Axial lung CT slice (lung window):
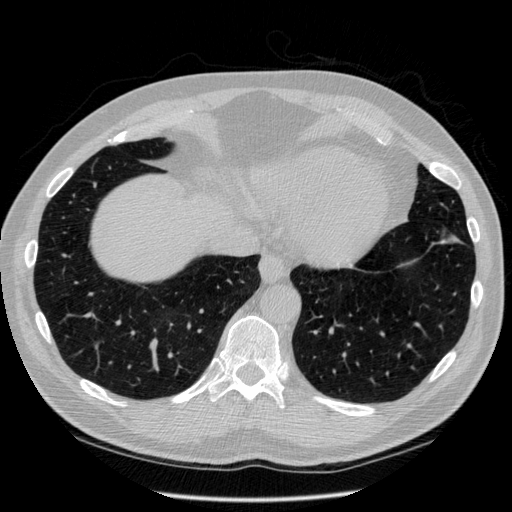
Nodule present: no